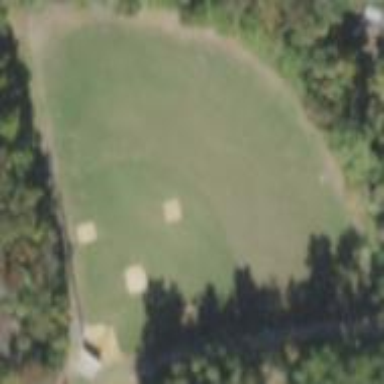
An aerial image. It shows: Baseball pitch for leisure and sports activities.